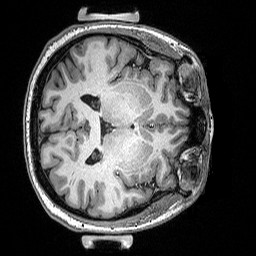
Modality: T1w
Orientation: axial
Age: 30
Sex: female
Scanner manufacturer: siemens
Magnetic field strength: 3 T
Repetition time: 2.53 s
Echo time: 0.0033 s